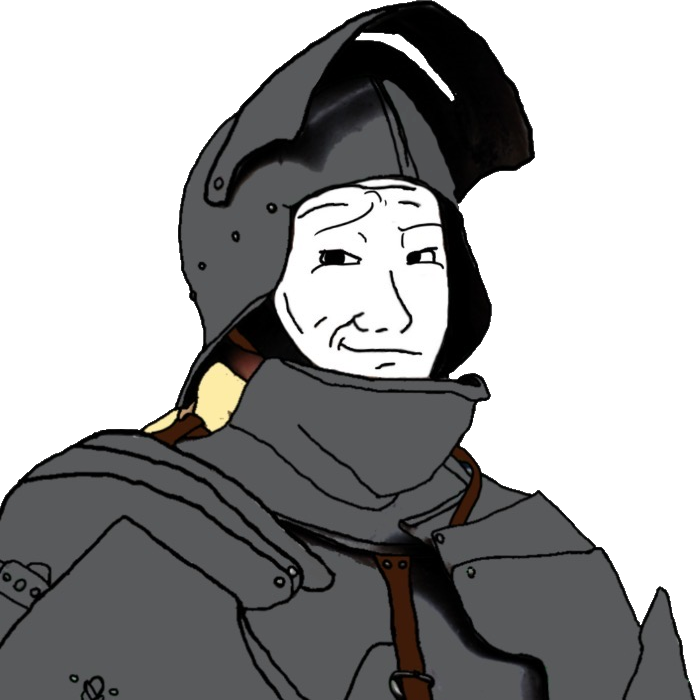
Label: 5_Smugjak